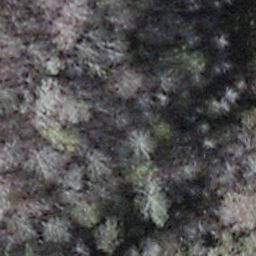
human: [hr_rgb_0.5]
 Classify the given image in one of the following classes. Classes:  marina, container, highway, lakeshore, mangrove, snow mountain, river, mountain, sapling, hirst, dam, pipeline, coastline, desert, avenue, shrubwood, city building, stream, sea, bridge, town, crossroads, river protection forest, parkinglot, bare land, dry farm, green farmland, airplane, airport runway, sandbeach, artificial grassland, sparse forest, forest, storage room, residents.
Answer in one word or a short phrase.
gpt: shrubwood